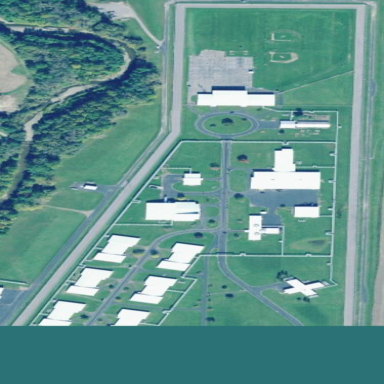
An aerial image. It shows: Prison.